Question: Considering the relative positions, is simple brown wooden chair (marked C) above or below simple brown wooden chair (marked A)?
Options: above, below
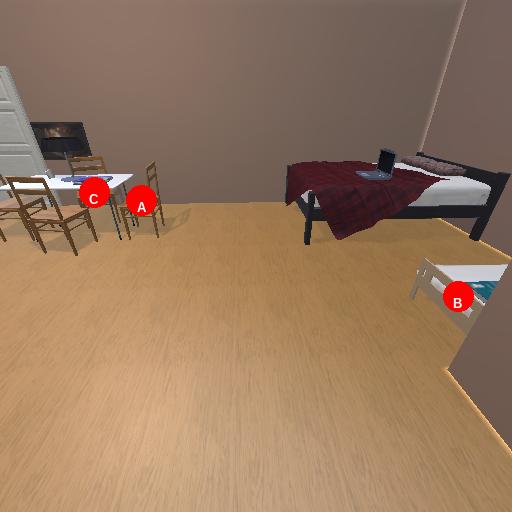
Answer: above